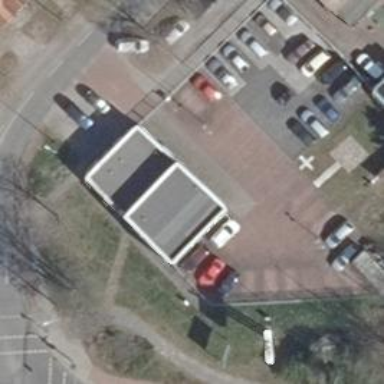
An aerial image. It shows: Car repair shop.